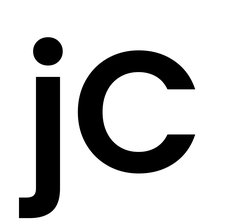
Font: Poppins-SemiBold